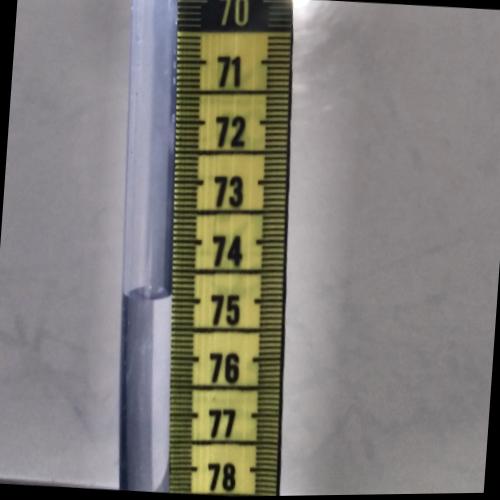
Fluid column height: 75.0 cm